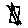
Label: star